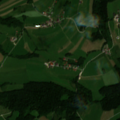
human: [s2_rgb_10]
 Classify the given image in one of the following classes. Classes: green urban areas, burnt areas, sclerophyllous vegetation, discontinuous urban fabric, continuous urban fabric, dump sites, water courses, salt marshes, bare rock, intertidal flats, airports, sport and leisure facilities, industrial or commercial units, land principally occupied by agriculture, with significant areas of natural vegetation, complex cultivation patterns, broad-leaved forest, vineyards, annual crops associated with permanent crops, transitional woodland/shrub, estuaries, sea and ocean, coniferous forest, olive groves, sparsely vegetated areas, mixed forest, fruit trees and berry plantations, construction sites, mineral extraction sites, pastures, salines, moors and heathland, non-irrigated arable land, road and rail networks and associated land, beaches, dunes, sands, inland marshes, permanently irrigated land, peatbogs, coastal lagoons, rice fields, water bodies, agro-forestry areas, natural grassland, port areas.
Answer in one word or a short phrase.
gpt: pastures, coniferous forest, mixed forest